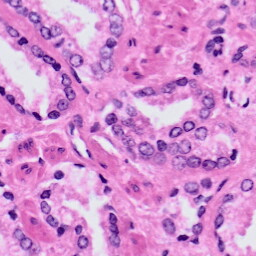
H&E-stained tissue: Prostate